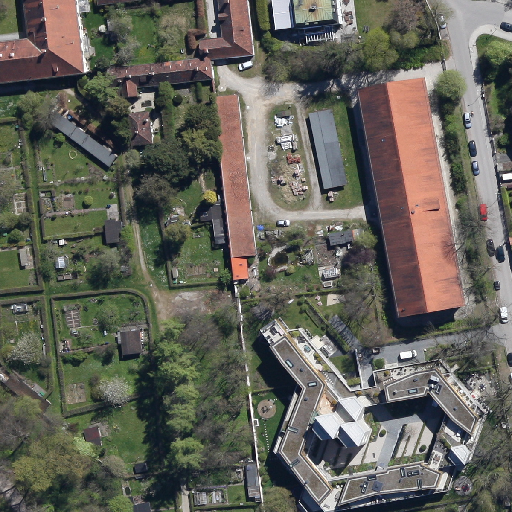
Referring expression: car